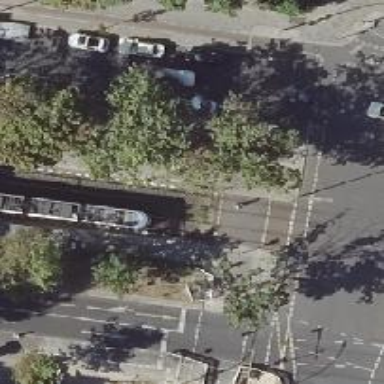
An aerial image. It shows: Tram crossing with traffic signals.